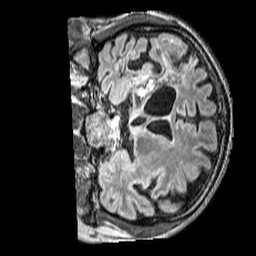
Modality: FLAIR
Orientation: coronal
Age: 45
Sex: male
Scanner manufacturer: siemens
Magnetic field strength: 3 T
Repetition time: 5 s
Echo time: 0.387 s